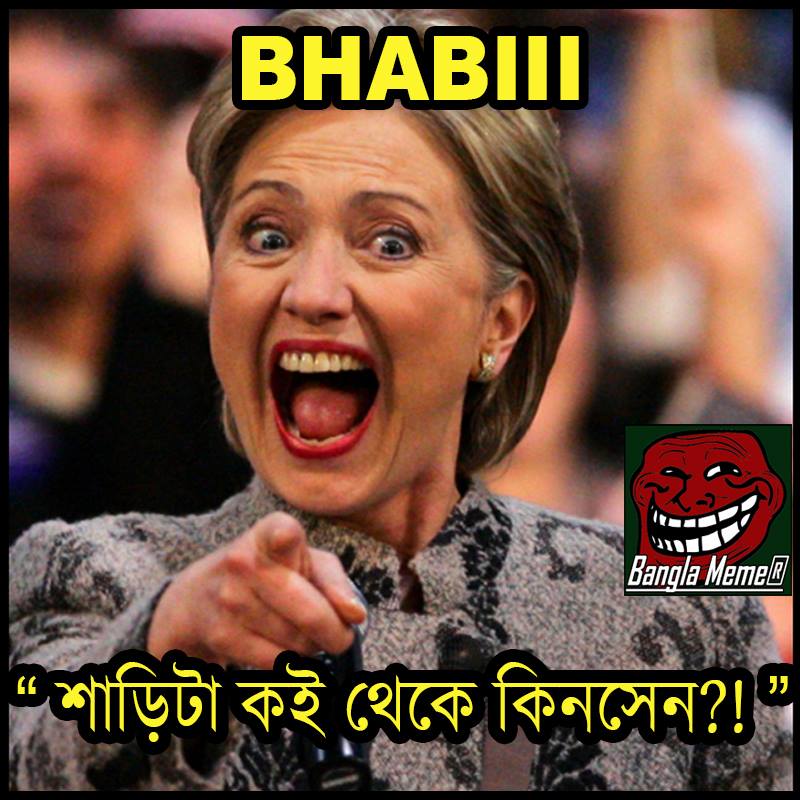
Caption: BHABHI    "শাড়িটা কই থেকে কিনসেন ? !"
Label: non-hate